Question: I would like to barplot in ggplot2 a categorical variable grouped according a second categorical variable and use facet_wrap to divide them in different plots.
Than I would show percentage of each. Here a reproducible example
'''
test <- data.frame(
test1 = sample(letters[1:2], 100, replace = TRUE),
test2 = sample(letters[3:5], 100, replace = TRUE),
test3 = sample(letters[9:11],100, replace = TRUE )
)
ggplot(test, aes(x=factor(test1))) +
geom_bar(aes(fill=factor(test2), y=..prop.., group=factor(test2)), position="dodge") +
facet_wrap(~factor(test3))+
scale_y_continuous("Percentage (%)", limits = c(0, 1), breaks = seq(0, 1, by=0.1), labels = percent)+
scale_x_discrete("")+
theme(plot.title = element_text(hjust = 0.5), panel.grid.major.x = element_blank())
'''
This give me a barplot with the percentage of test2 according test1 in each test3.
I would like to show the percentage of each bar on the top. Moreover, I would like to change the name of the legend in the right from factor(test2) in Test2.

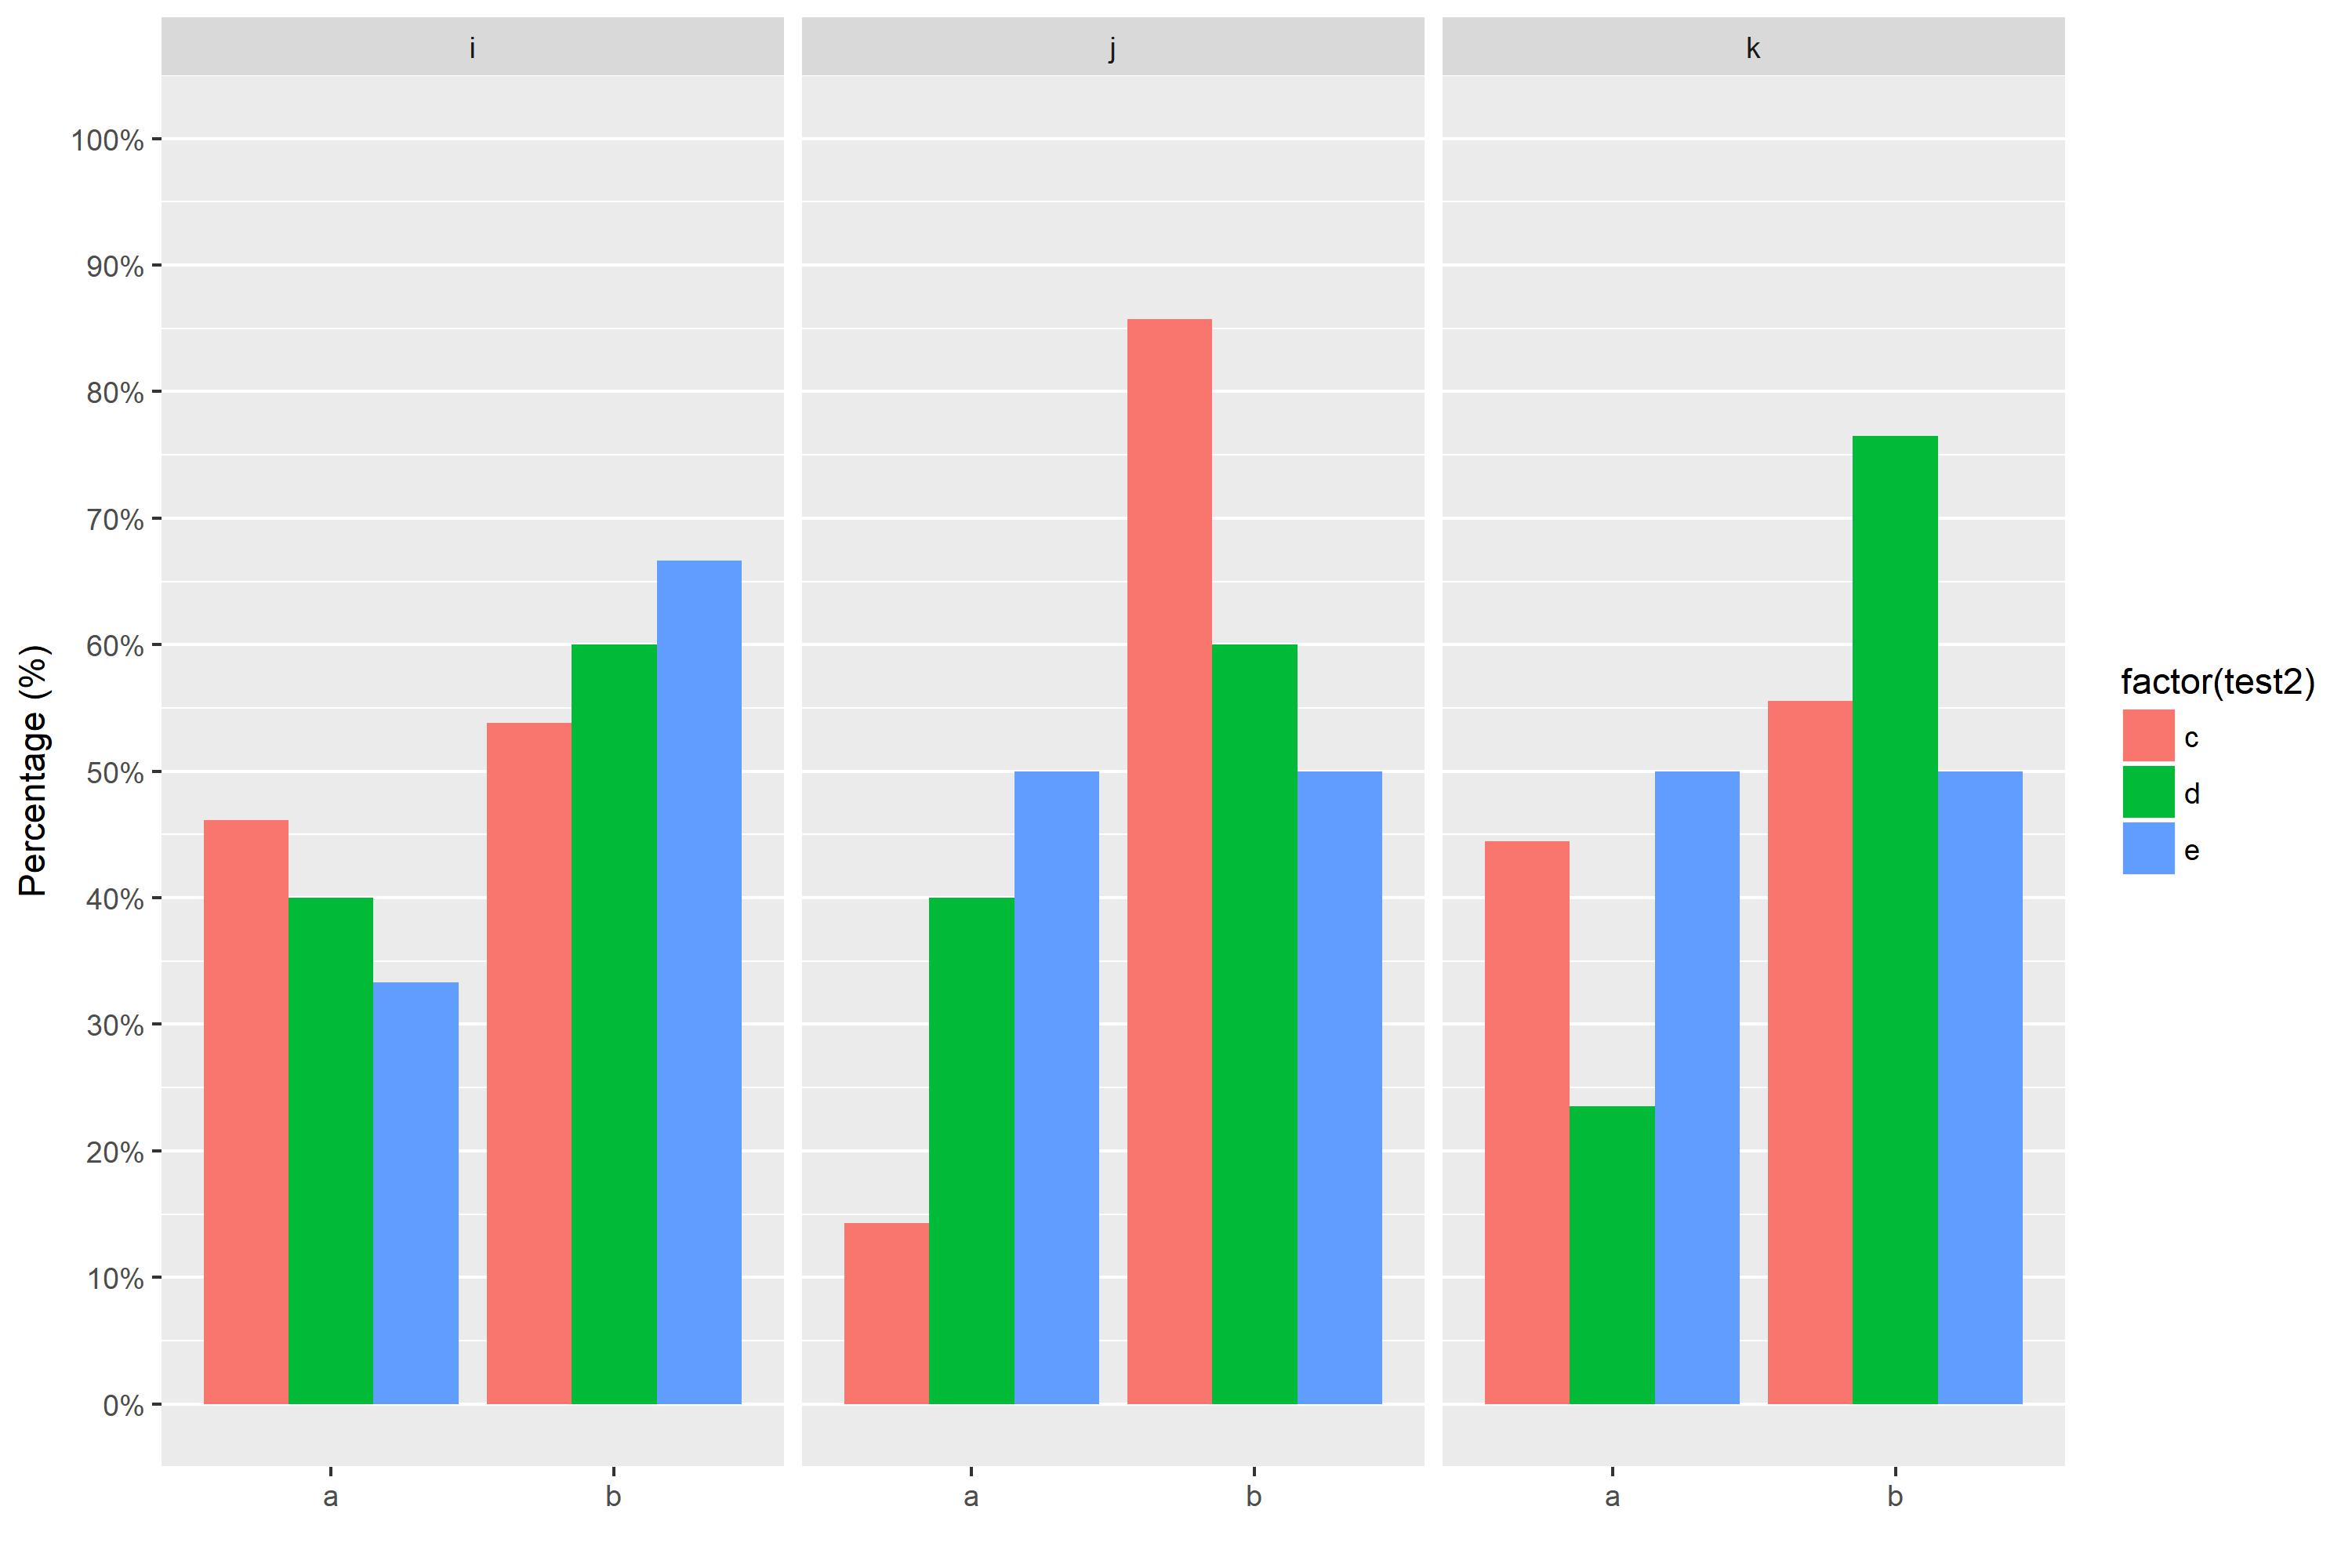
Answer: It may be easiest to do the data summary yourself so that you can create a column with the percentage labels you want. (Note that as is, I'm not sure what you want your percentages to show- in facet i, group b, there is a column that is nearly 90%, and two columns that are greater than or equal to 50%- is that intended?)
Libraries and your example data frame:
'''
library(ggplot2)
library(dplyr)
test <- data.frame(
test1 = sample(letters[1:2], 100, replace = TRUE),
test2 = sample(letters[3:5], 100, replace = TRUE),
test3 = sample(letters[9:11],100, replace = TRUE )
)
'''
First, group by all columns (note the order), then summarize to get the 'length' of 'test2'. 'Mutate' to get a value for the column height and label-
here I've multiplied by 100 and rounded.
'''
test.grouped <- test %>%
group_by(test1, test3, test2) %>%
summarize(t2.len = length(test2)) %>%
mutate(t2.prop = round(t2.len / sum(t2.len) * 100, 1))
> test.grouped
# A tibble: 18 x 5
# Groups: test1, test3 [6]
test1 test3 test2 t2.len t2.prop
<fctr> <fctr> <fctr> <int> <dbl>
1 a i c 4 30.8
2 a i d 5 38.5
3 a i e 4 30.8
4 a j c 3 20.0
5 a j d 8 53.3
...
'''
Use the summarized data to build your plot, using 'geom_text' to use the proportion column as the label:
'''
ggplot(test.grouped, aes(x = test1,
y = t2.prop,
fill = test2,
group = test2)) +
geom_bar(stat = "identity", position = position_dodge(width = 0.9)) +
geom_text(aes(label = paste(t2.prop, "%", sep = ""),
group = test2),
position = position_dodge(width = 0.9),
vjust = -0.8)+
facet_wrap(~ test3) +
scale_y_continuous("Percentage (%)") +
scale_x_discrete("") +
theme(plot.title = element_text(hjust = 0.5), panel.grid.major.x = element_blank())
'''
<URL>